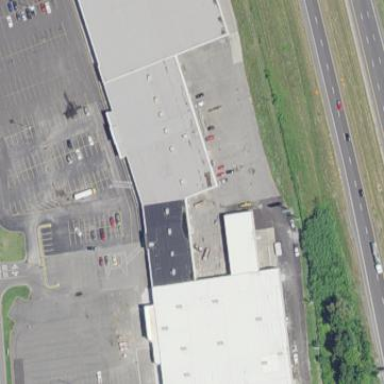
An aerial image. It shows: Mall building.